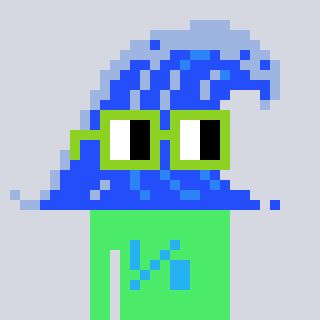
a pixel art character with square light green glasses, a wave-shaped head and a teal-colored body on a cool background